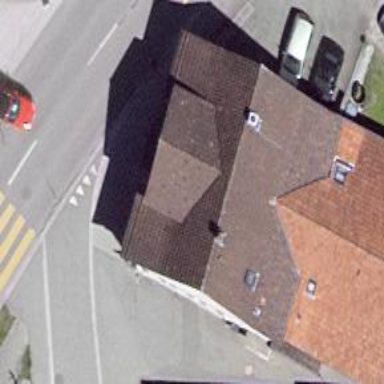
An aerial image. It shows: Restaurant.